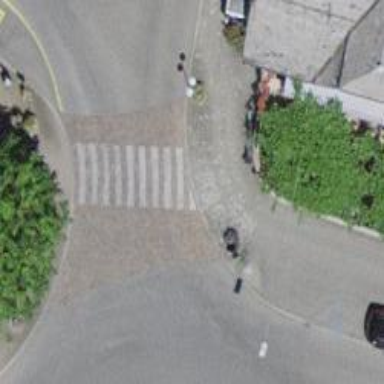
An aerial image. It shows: Footway made of paving stones.